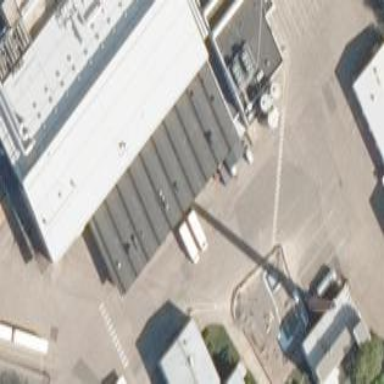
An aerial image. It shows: View of roof of building.